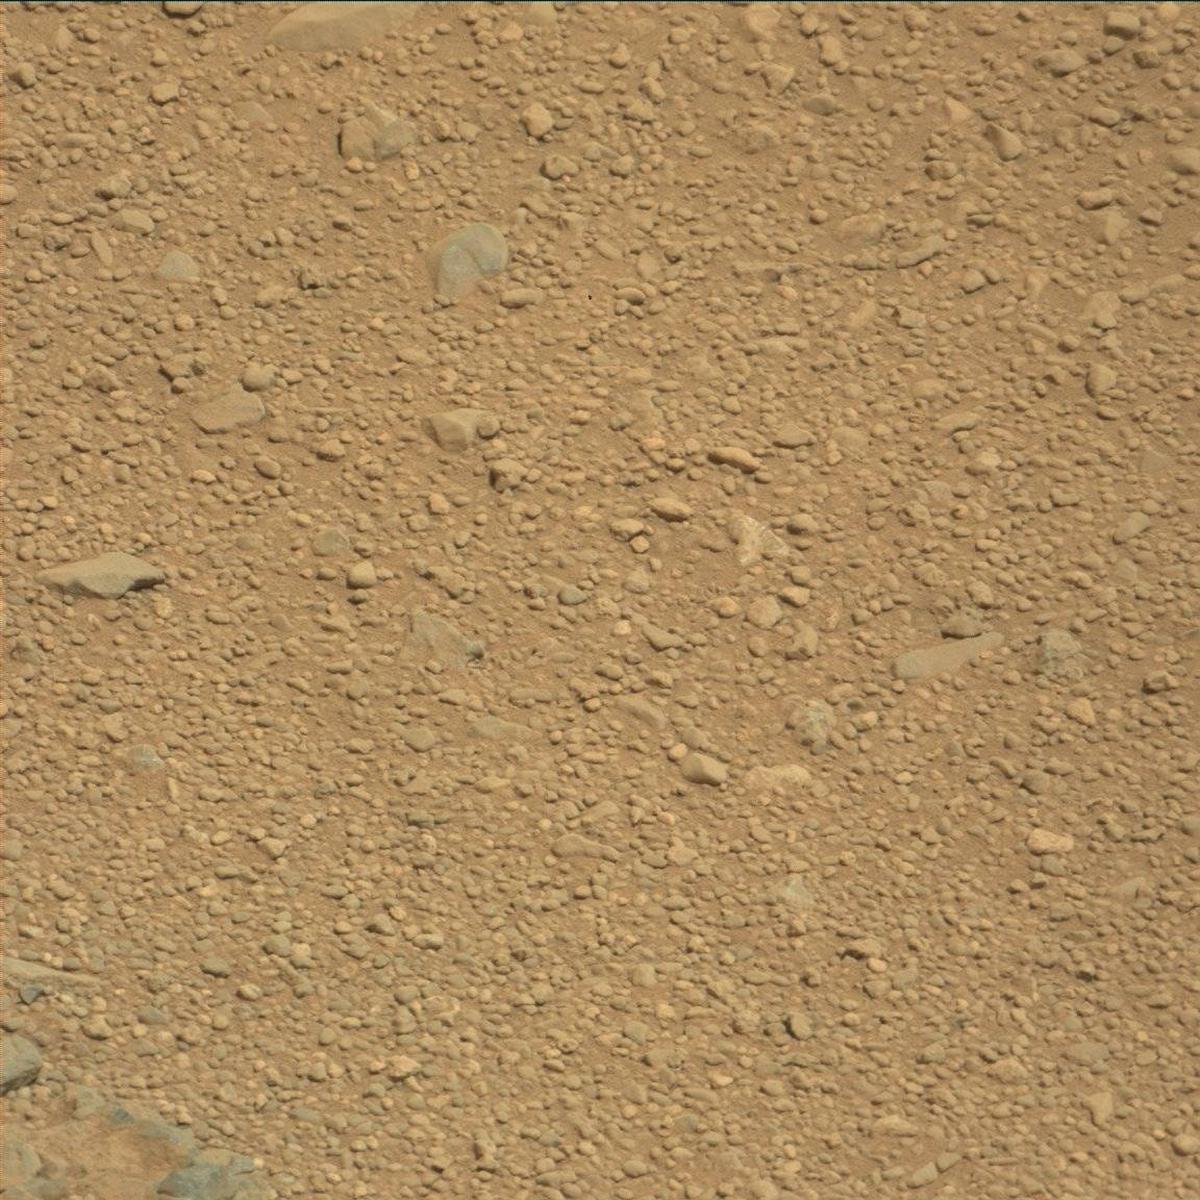
Terrain classes present: Bedrock, Sand / Soil